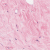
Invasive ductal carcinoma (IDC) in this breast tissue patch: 0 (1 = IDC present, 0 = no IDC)